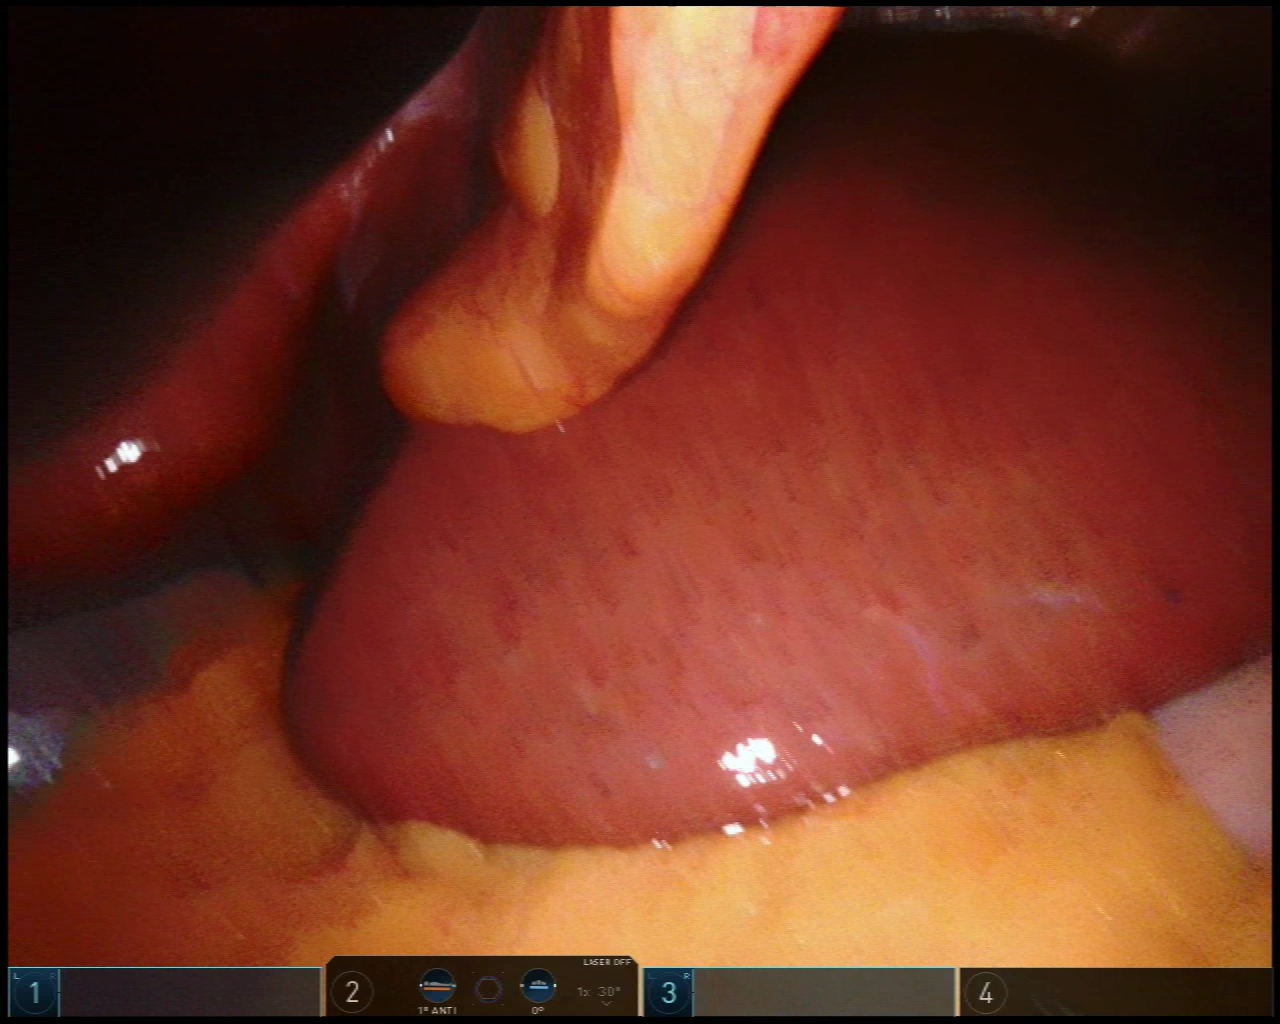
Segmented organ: liver
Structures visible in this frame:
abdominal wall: yes
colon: no
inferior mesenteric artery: no
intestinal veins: no
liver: yes
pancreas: no
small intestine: no
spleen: no
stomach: yes
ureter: no
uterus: no
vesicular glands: no